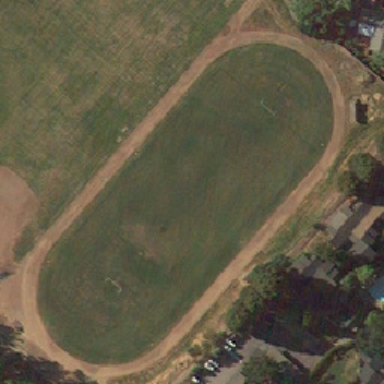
There is a big soccer and soccer grounds are surrounded by the desert .